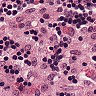
Metastatic tissue present: no